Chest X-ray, AP view. Patient: 54 years old, sex M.
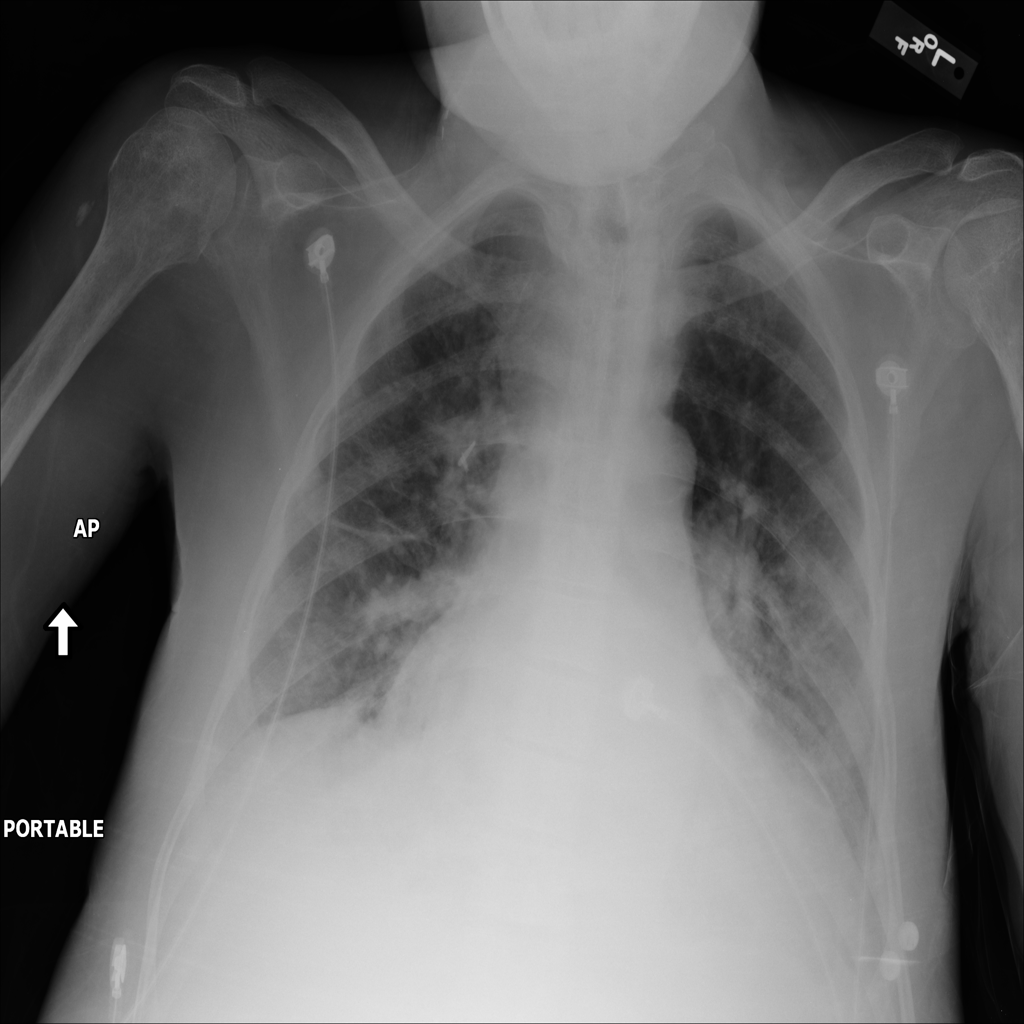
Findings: No Finding